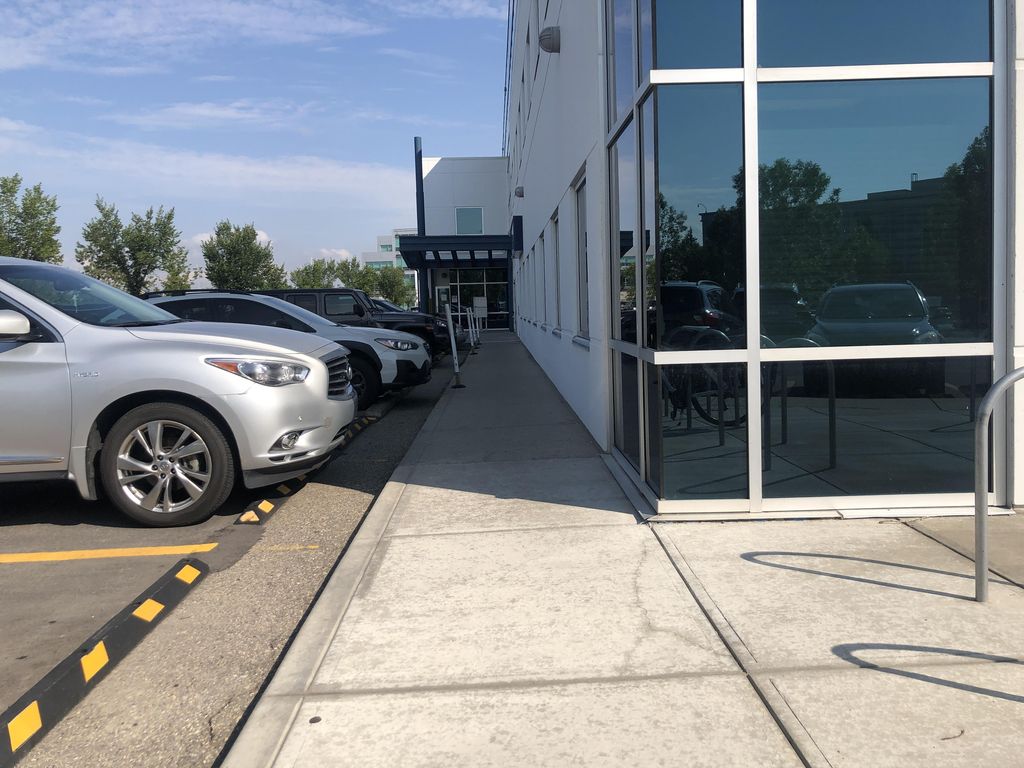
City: calgary